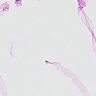
Metastatic tissue present: no